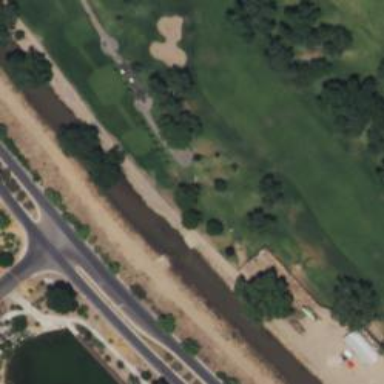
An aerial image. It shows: Golf tee.